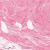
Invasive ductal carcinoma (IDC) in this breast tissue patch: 0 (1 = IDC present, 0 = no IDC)